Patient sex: M
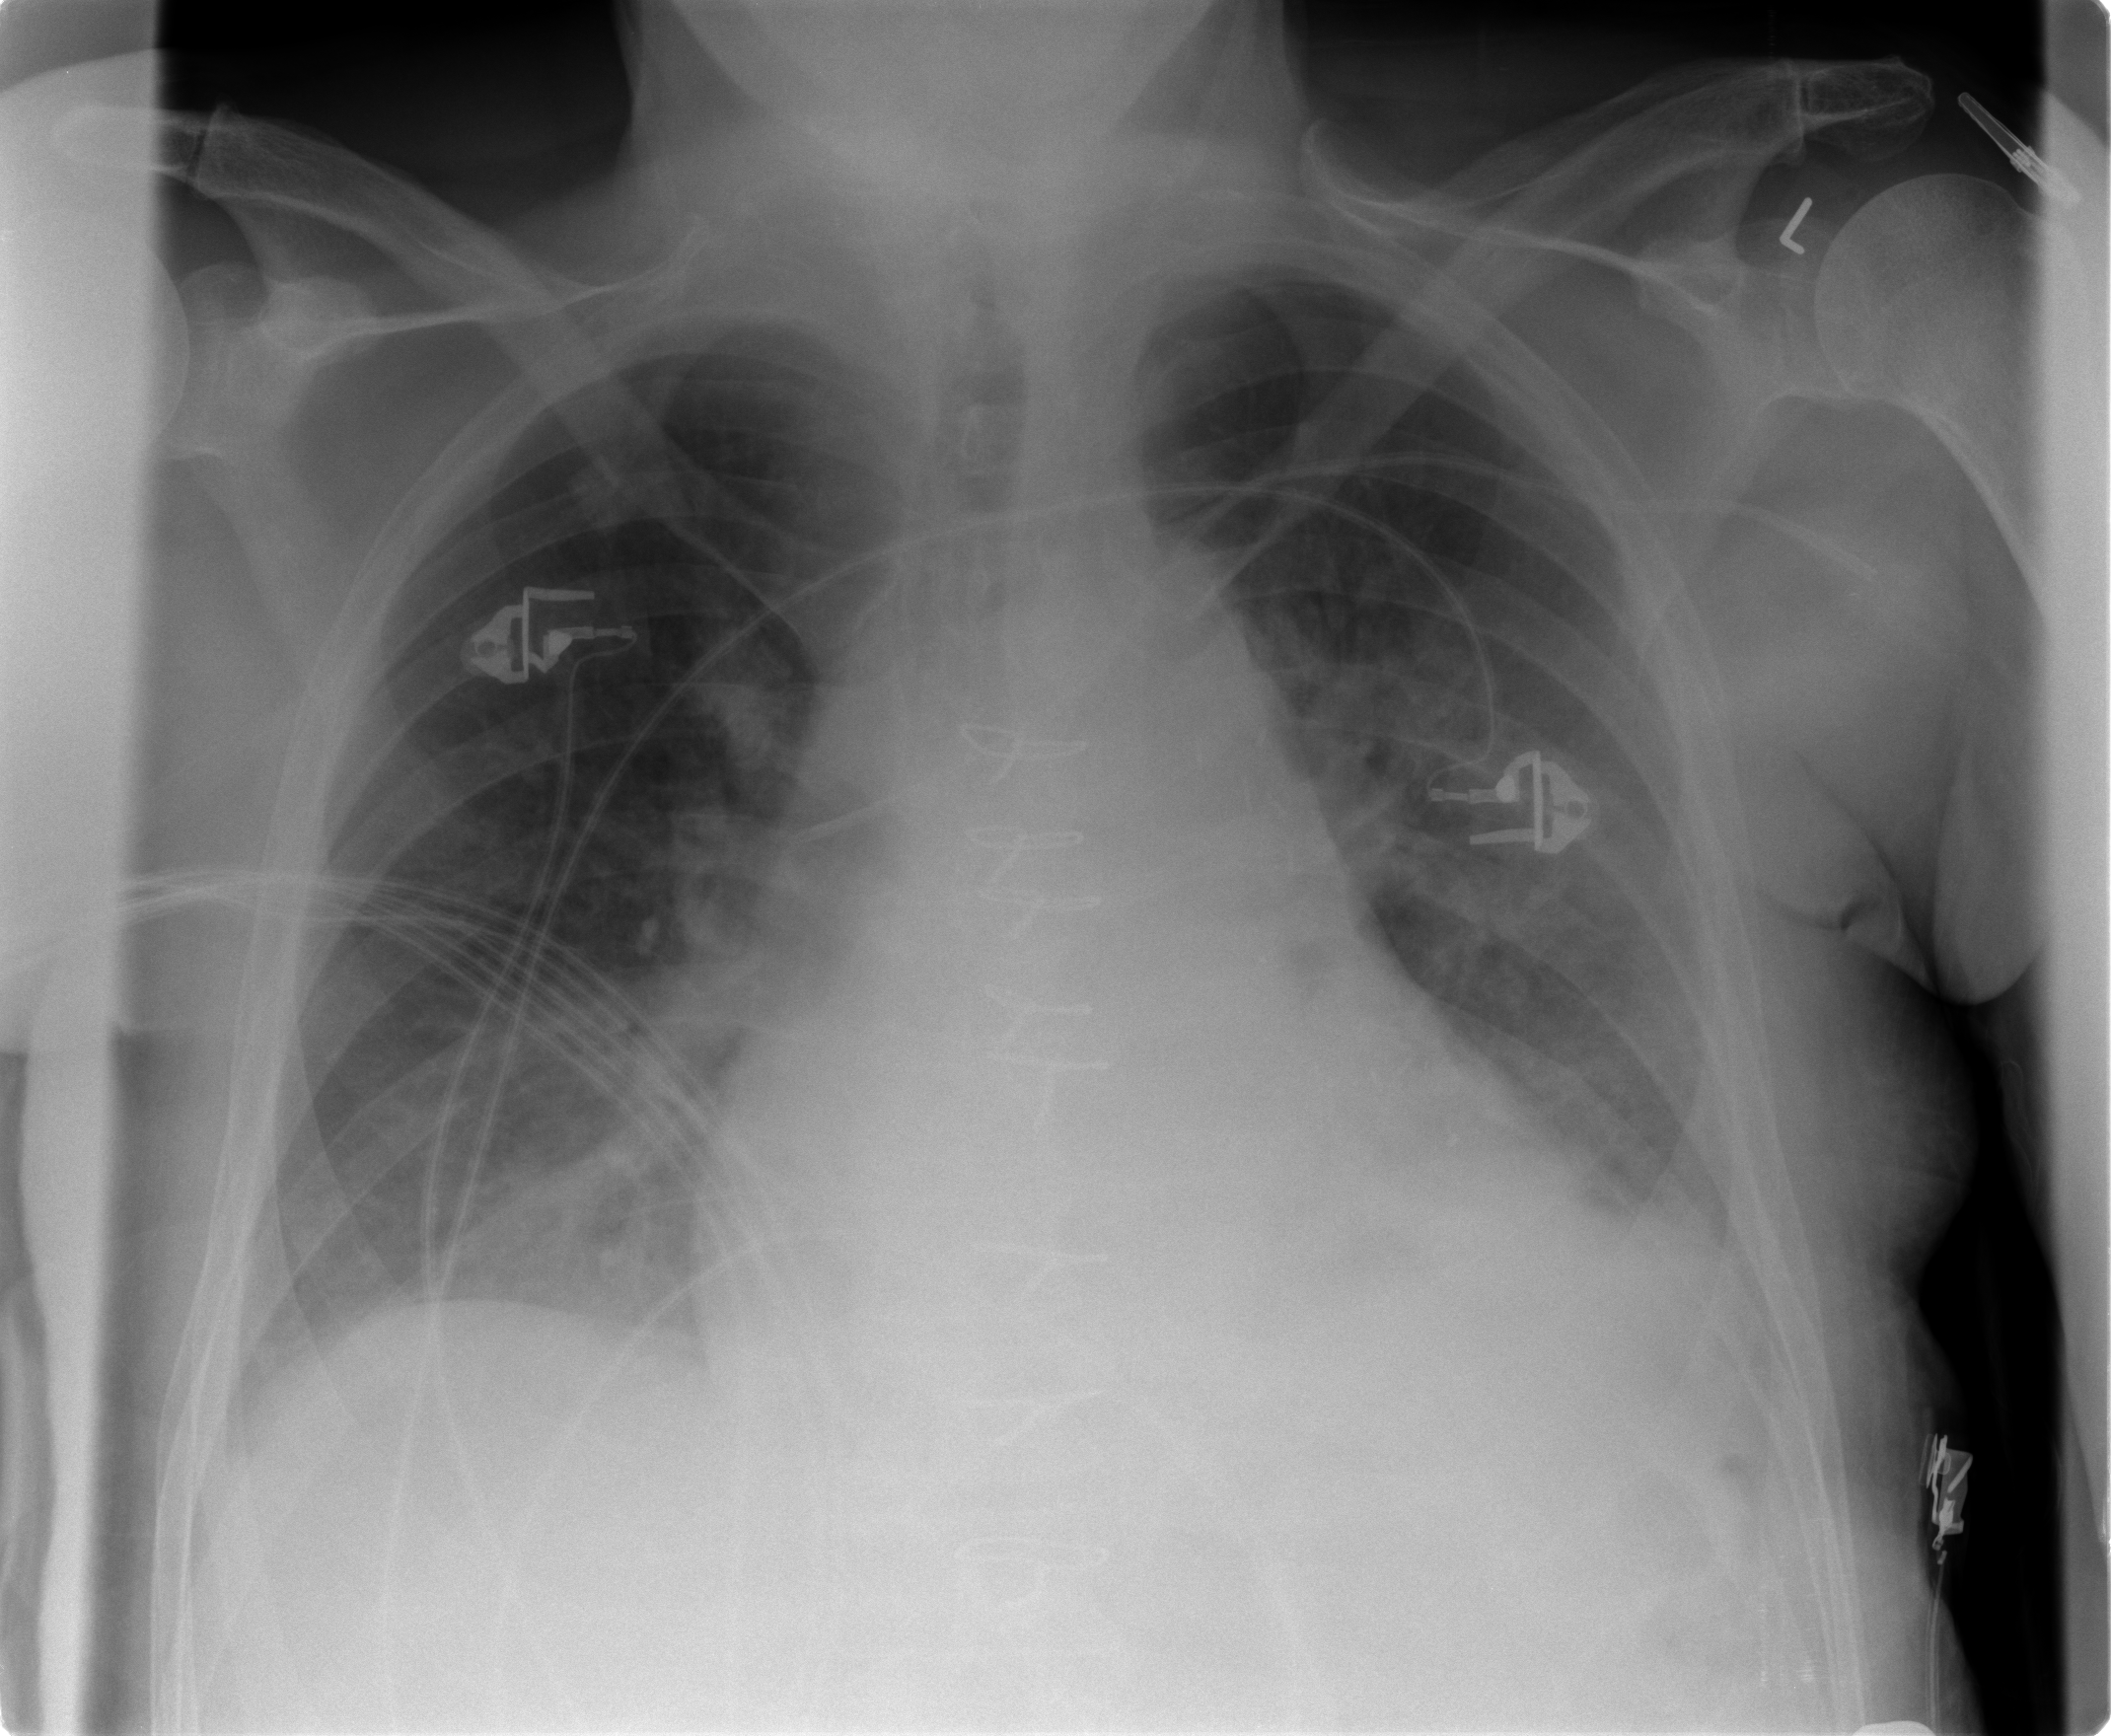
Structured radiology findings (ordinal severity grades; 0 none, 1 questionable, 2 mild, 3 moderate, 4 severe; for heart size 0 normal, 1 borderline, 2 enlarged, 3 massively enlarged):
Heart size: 2
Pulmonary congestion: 2
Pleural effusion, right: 0
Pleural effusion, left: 2
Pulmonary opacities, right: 2
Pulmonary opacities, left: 2
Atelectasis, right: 2
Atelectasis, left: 2